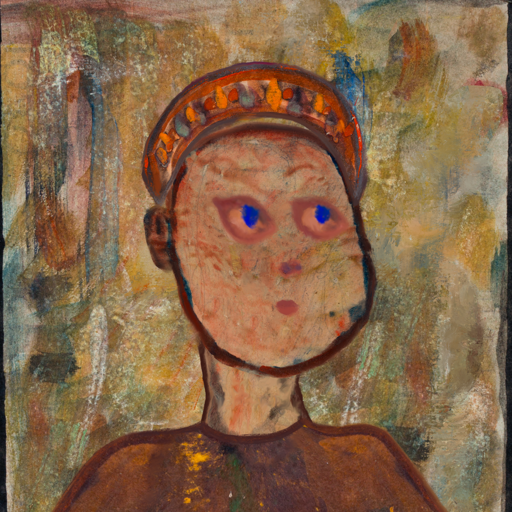
Background: Pipe, Head And Neck Side: Orphan, Face Side: Mother_And_Son_Mother, Bust: Comrade, Hair Side: Blank, Head Accessory: Hypocrite, Second Necklace: Blank, Necklace: Blank, Baby: Blank